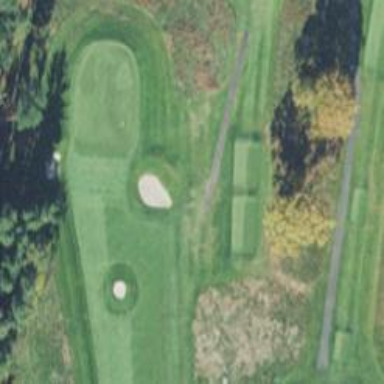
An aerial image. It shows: Pathway for golfing.